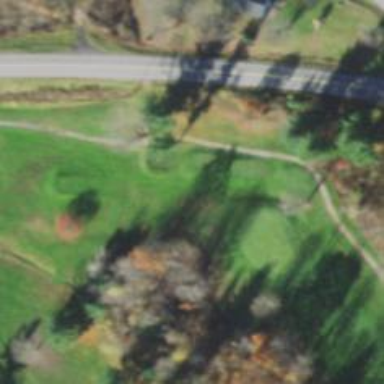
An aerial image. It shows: Golf tee.